Field crop: maize
Growth stage: 2
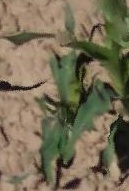
Species: maize